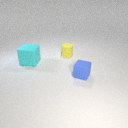
large cyan rubber cube to the left of small blue rubber cube